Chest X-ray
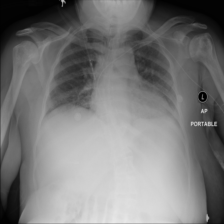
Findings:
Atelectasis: negative
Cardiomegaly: positive
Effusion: positive
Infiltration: positive
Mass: negative
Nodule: negative
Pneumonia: negative
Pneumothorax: negative
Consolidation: negative
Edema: negative
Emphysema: negative
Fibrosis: negative
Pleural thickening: negative
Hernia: negative